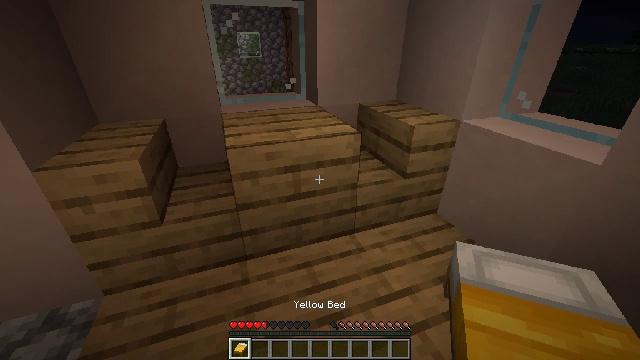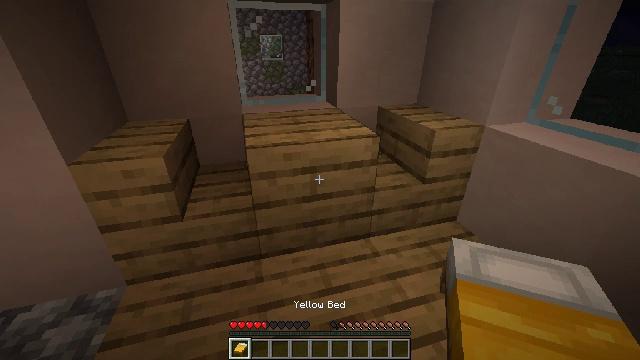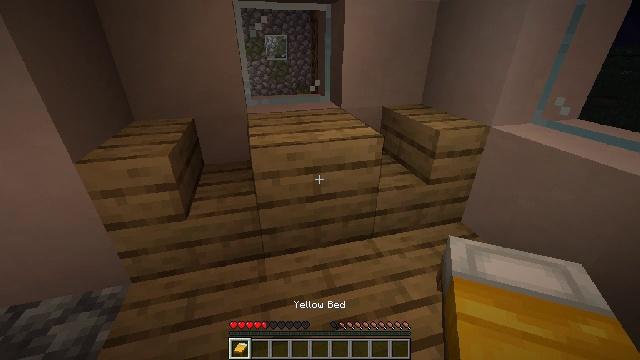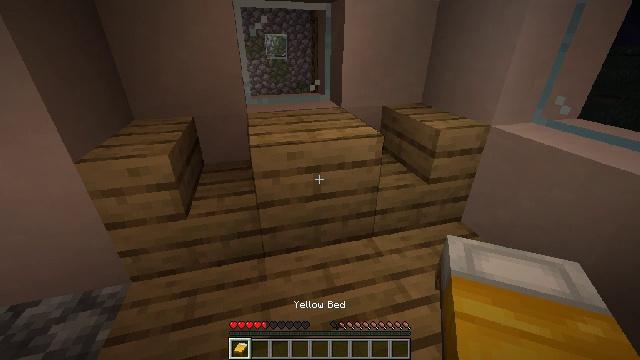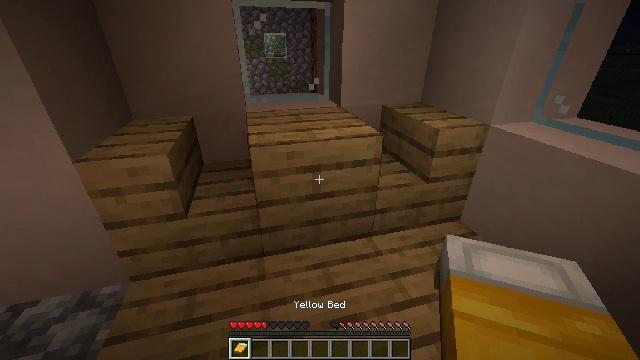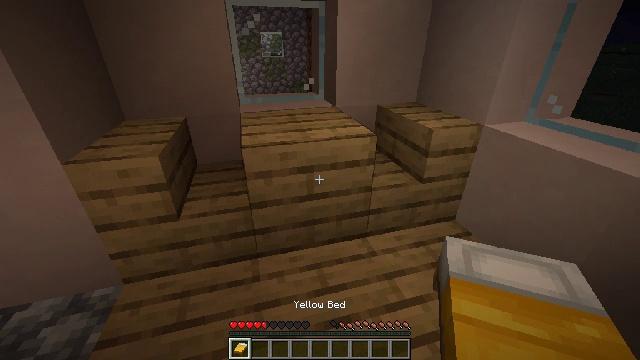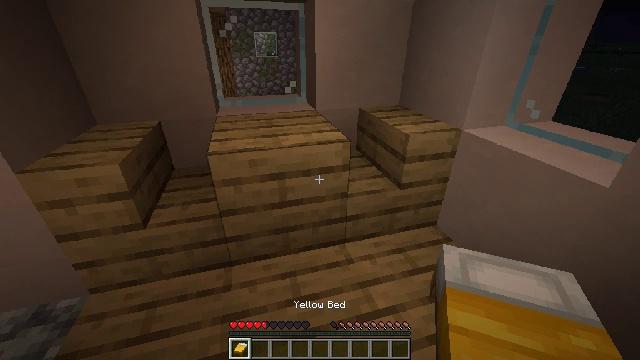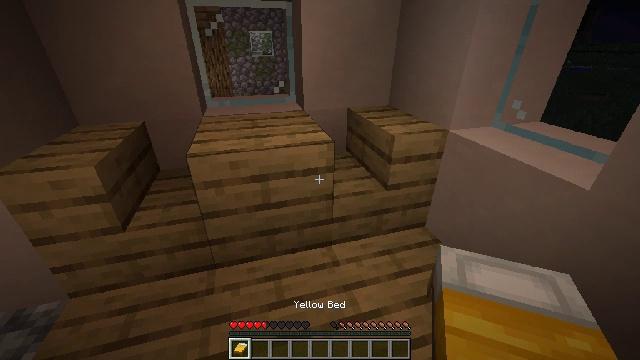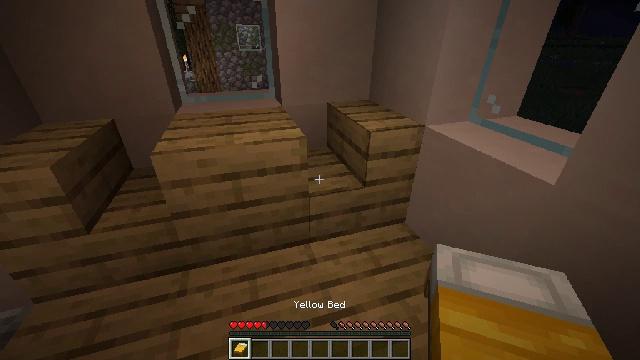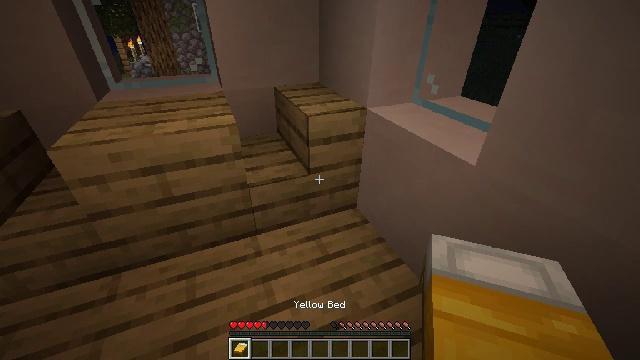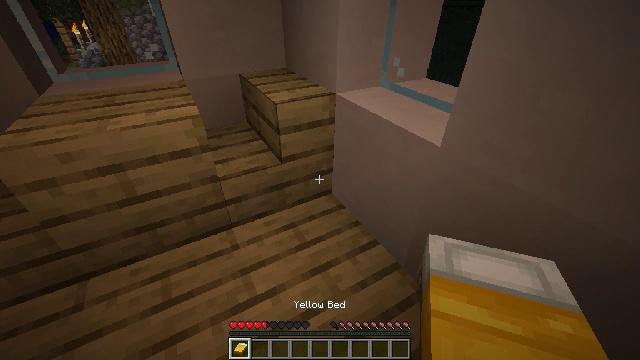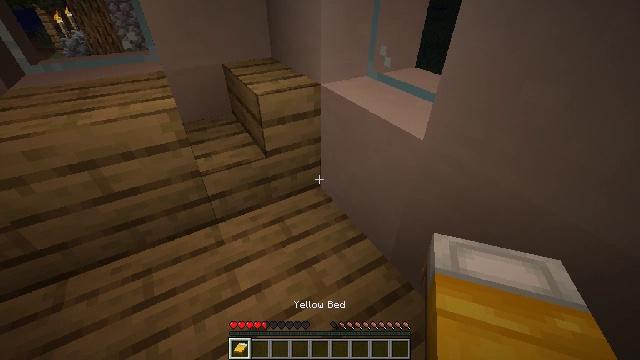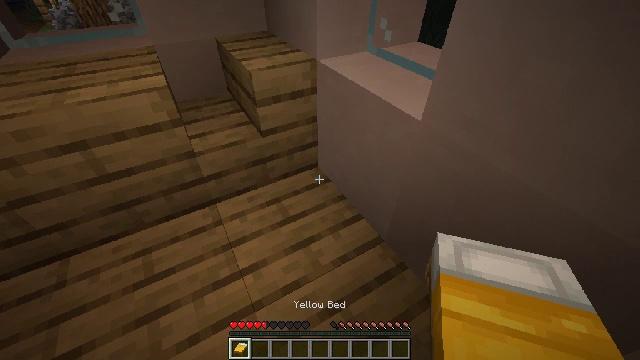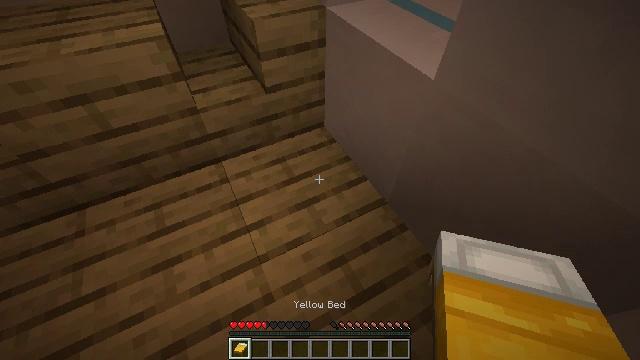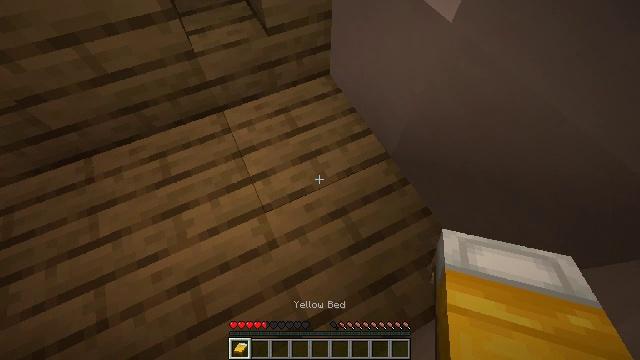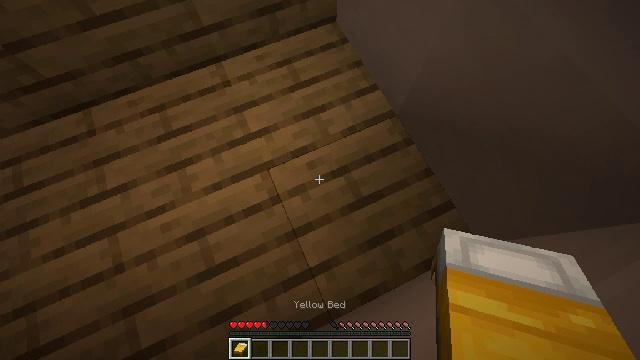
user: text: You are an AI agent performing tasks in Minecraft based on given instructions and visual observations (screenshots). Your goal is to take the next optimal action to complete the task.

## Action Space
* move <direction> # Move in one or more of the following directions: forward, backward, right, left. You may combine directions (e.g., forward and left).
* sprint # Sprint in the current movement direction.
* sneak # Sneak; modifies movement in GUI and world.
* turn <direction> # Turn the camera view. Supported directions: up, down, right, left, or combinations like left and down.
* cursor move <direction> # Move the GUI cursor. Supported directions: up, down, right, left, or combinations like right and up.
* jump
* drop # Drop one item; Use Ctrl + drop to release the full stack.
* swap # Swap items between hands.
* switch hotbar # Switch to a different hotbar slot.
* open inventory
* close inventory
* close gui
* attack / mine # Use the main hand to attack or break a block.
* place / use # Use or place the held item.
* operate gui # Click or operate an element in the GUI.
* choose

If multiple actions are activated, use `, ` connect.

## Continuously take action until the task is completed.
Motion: motion action
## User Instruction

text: Drop a yellow bed.
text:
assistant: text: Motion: turn left
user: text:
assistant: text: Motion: no_op
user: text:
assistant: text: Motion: no_op
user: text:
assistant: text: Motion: no_op
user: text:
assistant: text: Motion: move right
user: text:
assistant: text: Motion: move right
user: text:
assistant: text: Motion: move right
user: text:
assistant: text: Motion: move right, turn right and down
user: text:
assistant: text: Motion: move right, turn right and down
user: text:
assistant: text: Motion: turn right and down
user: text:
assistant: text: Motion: turn down
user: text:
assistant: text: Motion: turn down
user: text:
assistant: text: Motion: turn left and down
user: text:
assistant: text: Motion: turn left and down
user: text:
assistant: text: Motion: turn left and down
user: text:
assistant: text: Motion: turn left and down
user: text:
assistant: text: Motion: turn left and down
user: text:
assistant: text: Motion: turn left and down
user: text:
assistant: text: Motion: no_op
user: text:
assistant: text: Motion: no_op
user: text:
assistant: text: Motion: use / place
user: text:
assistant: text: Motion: use / place
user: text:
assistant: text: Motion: use / place
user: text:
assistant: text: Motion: no_op
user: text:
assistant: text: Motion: turn up
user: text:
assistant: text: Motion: turn up
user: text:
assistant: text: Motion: turn left and up
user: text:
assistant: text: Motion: turn up
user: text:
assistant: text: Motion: turn up
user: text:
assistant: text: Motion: turn up